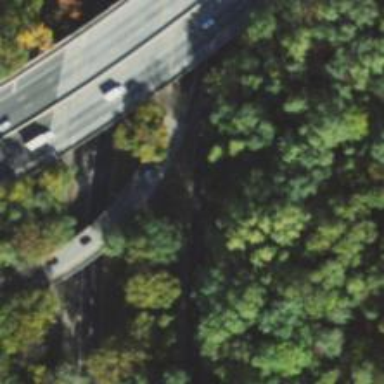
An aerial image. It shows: Bridge with asphalt surface. It is part of motorway link.